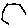
Label: hexagon